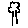
Label: tree